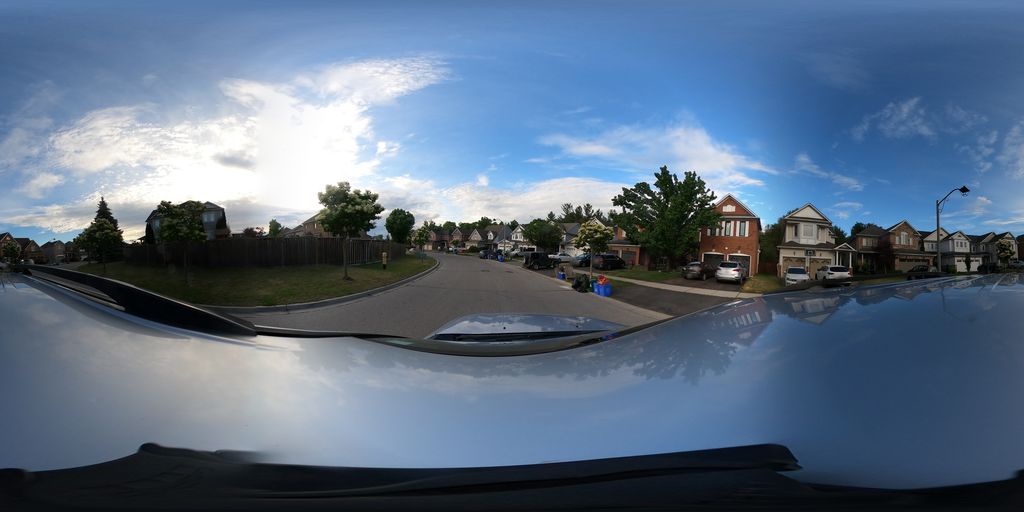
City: toronto